Question: I currently am developing a chrome extension that allows the user to set up a proxy, however my issue is if the proxy failed to load, chrome returns with 'net::ERR_PROXY_CONNECTION_FAILED' in the console and a html page that says "Unable to connect to the proxy server". I have been in search of a way to detect this failure to connect so I can restore the connection either with a different proxy or just the normal ip without a proxy. The weird issue is my extensions code does not run on this page.
Am I missing a specific "matches" in the "content_scripts" in the manifest file thats special to error pages? (even though the url of the error page is the url for the page I am trying to visit and the extension code runs on if there is a working proxy/connection)
Is there a way to catch this error? Any thoughts are greatly appreciated. Thanks in advance!
Here is how I set up the proxy But as a reminder this code works, the issue is if you try connecting to a proxy server that isn't available, the browser just shuts down and my extensions code is not longer run with the page.
'''
var config = {
mode: "fixed_servers",
rules: {
singleProxy: {
scheme: "http",
host: request.ip
}
}
};
chrome.proxy.settings.set({
value: config,
scope: 'regular'
}, function() {});
'''
My manifest code: (which runs as it should until the proxy fails)
'''
"content_scripts": [ {
"js": [ "jquery-1.11.1.min.js", "myscript.js" ],
"matches": ["https://*/*","http://*/*","http://*/"],
"run_at": "document_end"
},
'''
And a picture of the error page chrome returns when the proxy is not reachable:

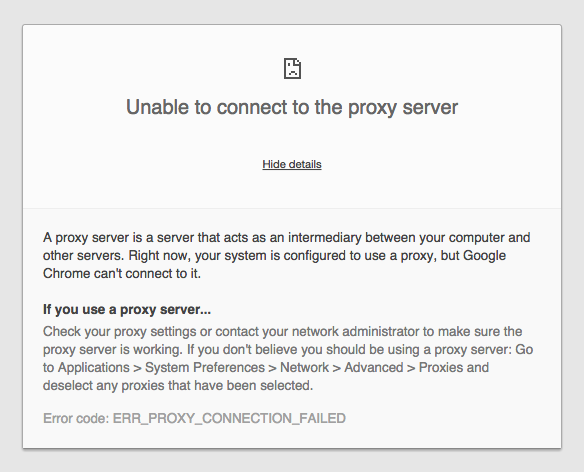
Answer: If you want to support multiple proxies, just use a <URL>.
'''
var config = {
mode: 'pac_script',
pacScript: {
data: 'function FindProxyForURL(url, host) {
' +
' if (url.substring(0, 5) == "http:")
' +
' return "PROXY proxy1:80; PROXY proxy2:8080; DIRECT";
' +
' return "DIRECT";
' +
'}'
}
};
chrome.proxy.settings.set({
value: config,
scope: 'regular'
}, function() {
});
'''